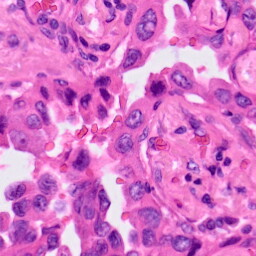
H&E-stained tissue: Lung